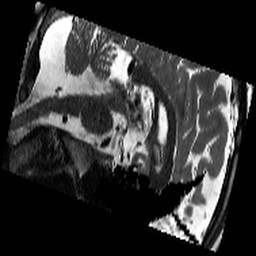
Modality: T2w
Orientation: sagittal